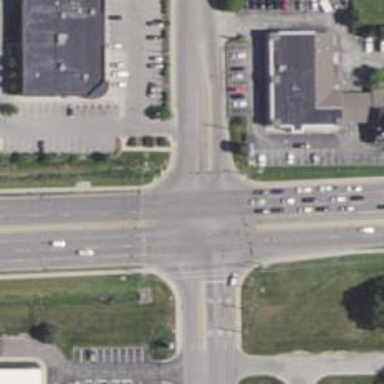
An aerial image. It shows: Primary highway with separate sidewalk.